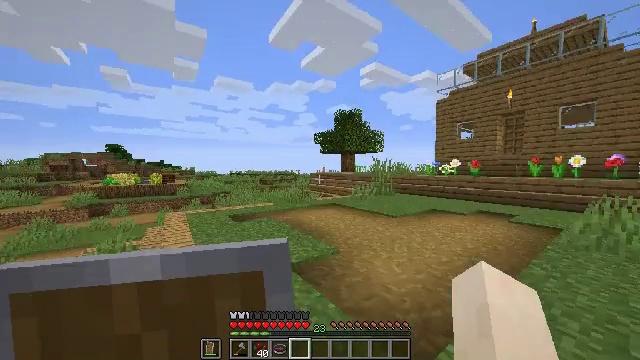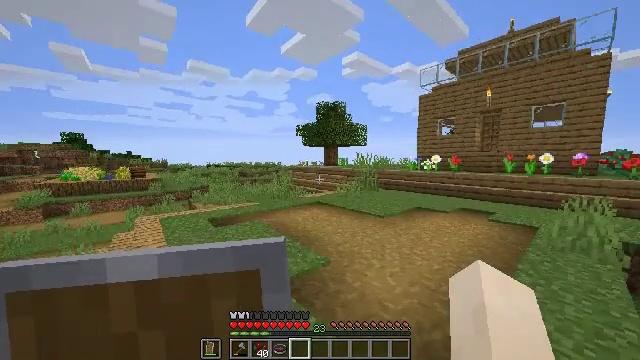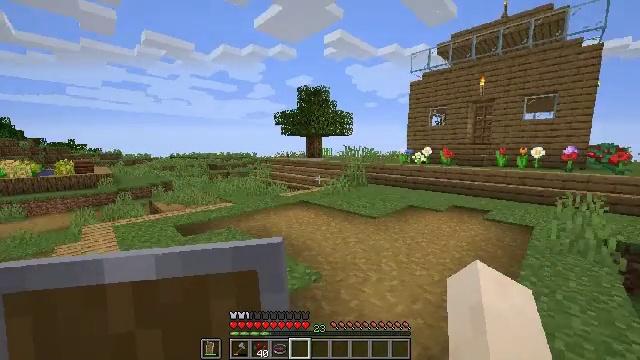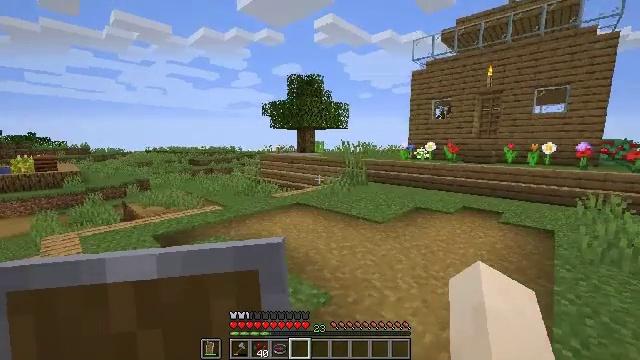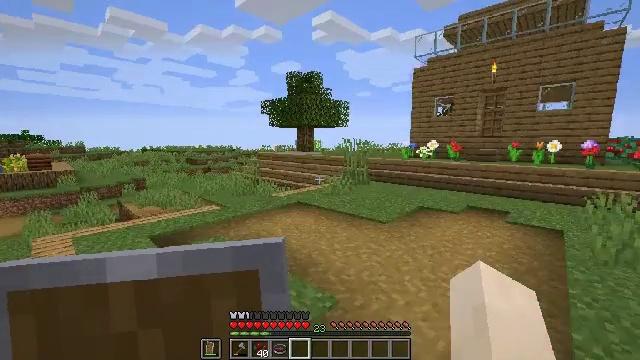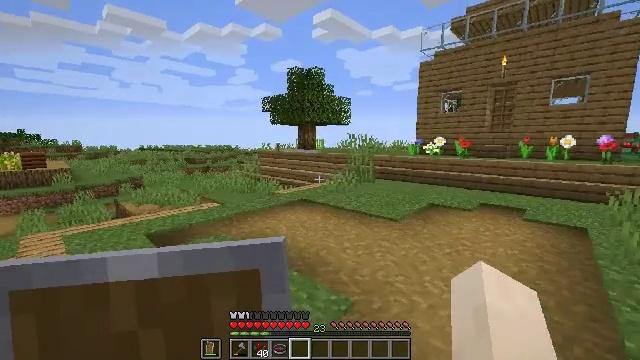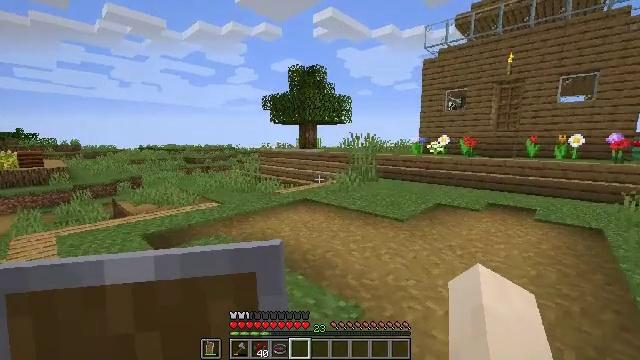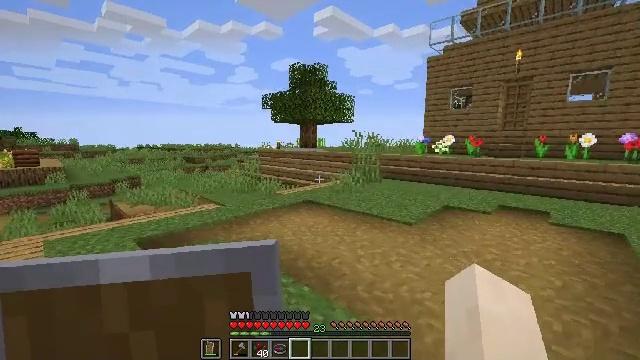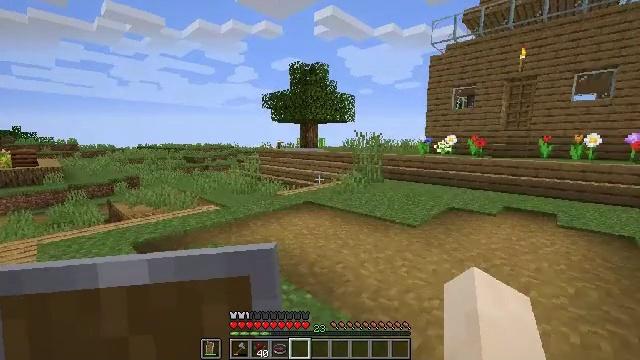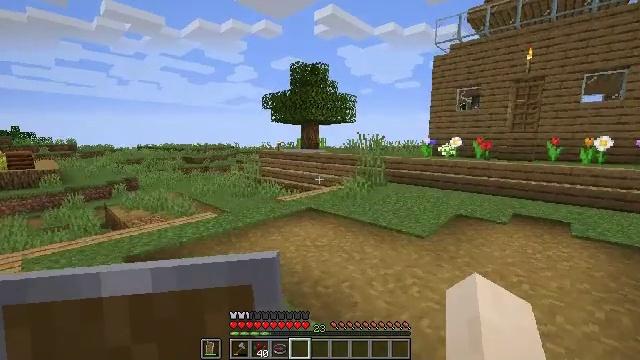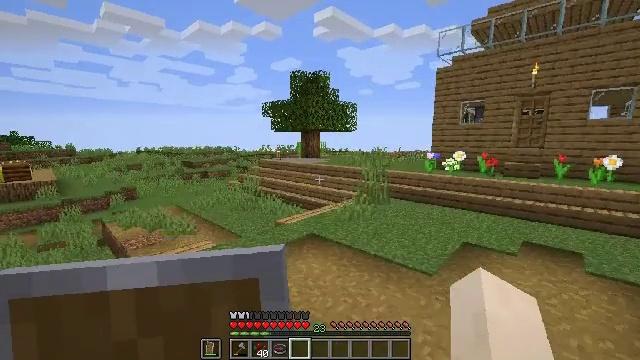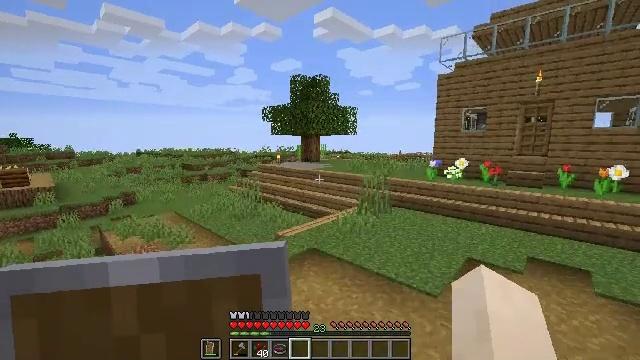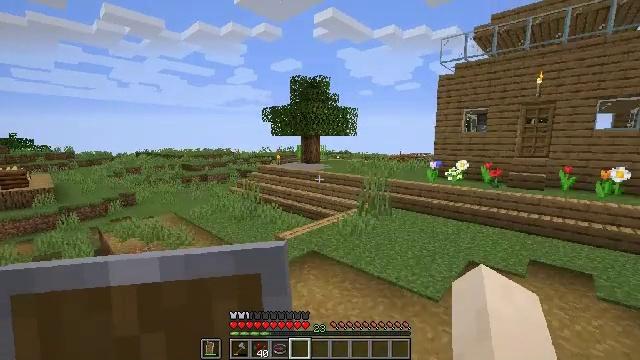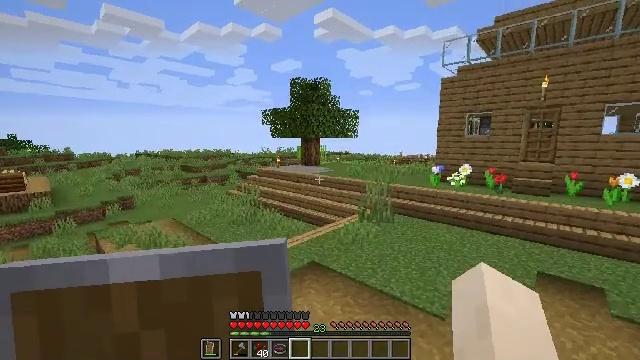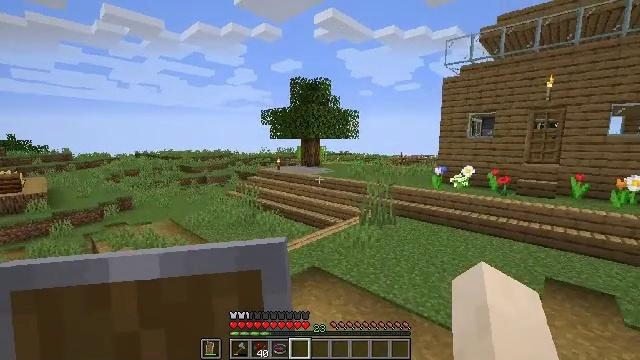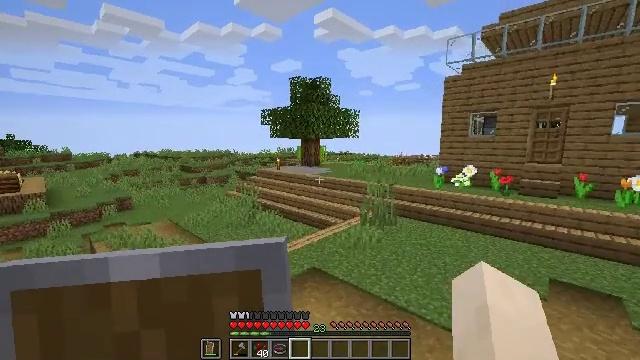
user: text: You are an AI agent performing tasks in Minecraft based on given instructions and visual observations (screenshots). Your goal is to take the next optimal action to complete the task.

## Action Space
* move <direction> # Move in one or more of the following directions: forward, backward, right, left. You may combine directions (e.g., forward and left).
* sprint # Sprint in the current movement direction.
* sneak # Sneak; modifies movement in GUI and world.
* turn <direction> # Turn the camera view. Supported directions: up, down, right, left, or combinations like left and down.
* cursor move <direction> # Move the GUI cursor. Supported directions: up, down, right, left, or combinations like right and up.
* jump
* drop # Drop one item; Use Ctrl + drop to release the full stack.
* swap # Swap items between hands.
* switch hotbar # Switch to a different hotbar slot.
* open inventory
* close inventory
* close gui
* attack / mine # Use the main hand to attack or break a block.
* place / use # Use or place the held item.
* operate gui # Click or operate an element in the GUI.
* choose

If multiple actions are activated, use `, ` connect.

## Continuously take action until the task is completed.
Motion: motion action
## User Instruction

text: Remove the attached pumpkin stem from the ground.
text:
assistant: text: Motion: move forward, turn right and down, jump
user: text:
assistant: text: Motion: move forward, turn right and down
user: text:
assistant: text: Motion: move forward, turn right and down
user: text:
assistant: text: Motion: move forward
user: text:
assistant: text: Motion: move forward
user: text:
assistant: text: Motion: move forward
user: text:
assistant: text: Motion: move forward
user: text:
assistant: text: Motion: move forward
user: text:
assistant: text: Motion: move forward, jump
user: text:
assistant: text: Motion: move forward, jump
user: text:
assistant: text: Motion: move forward, jump
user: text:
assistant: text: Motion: move forward
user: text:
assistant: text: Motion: move forward
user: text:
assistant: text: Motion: move forward
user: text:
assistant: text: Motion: move forward
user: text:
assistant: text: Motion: move forward
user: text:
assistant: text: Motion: move forward
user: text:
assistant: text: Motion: move forward, turn right
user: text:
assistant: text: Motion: move forward, turn right
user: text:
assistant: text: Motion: move forward, turn right
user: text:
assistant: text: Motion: move forward
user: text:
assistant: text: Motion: move forward
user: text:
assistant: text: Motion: move forward
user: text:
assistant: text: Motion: move forward
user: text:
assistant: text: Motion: no_op
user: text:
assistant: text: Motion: no_op
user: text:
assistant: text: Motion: move forward
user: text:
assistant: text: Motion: move forward
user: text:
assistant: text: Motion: move forward
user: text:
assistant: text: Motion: no_op